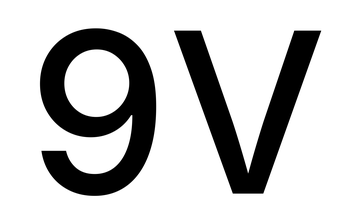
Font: Inter_Medium